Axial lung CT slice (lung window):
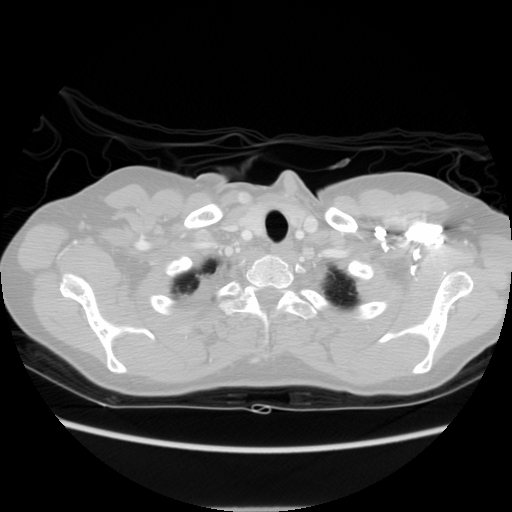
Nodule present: no